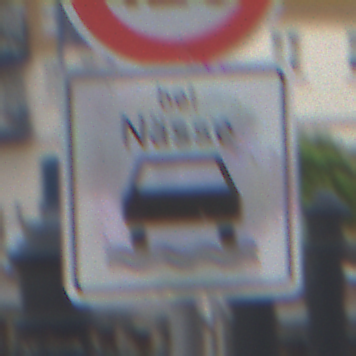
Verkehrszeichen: BeiNaesse
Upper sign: Geschwindigkeit120
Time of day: MorningAfternoon
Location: Outdoor (Urban)
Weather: Overcast
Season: NotSpecified
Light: Natural